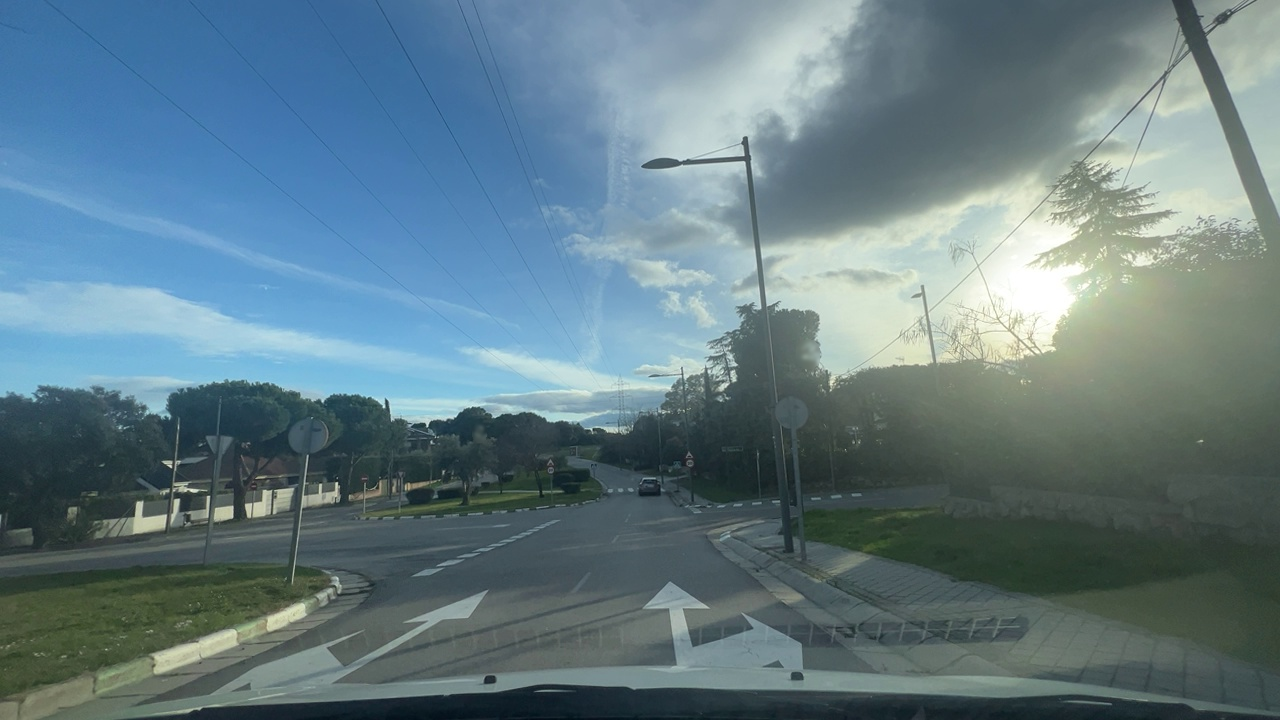
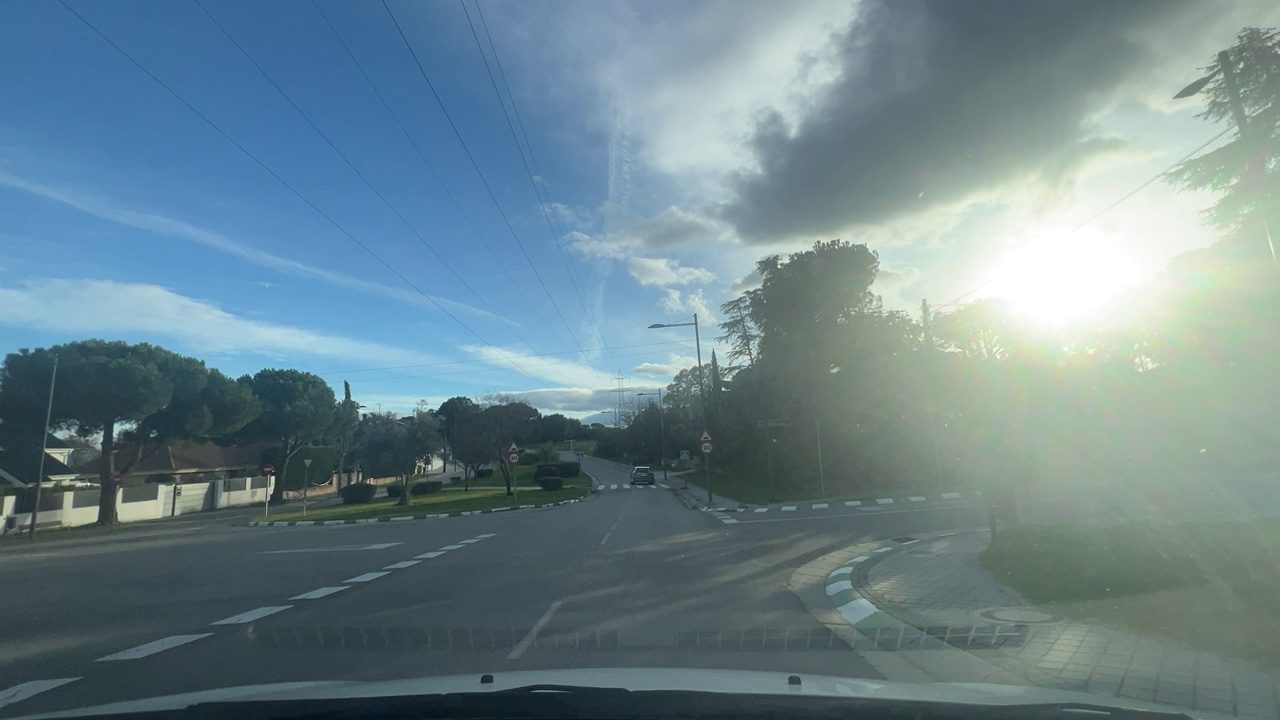
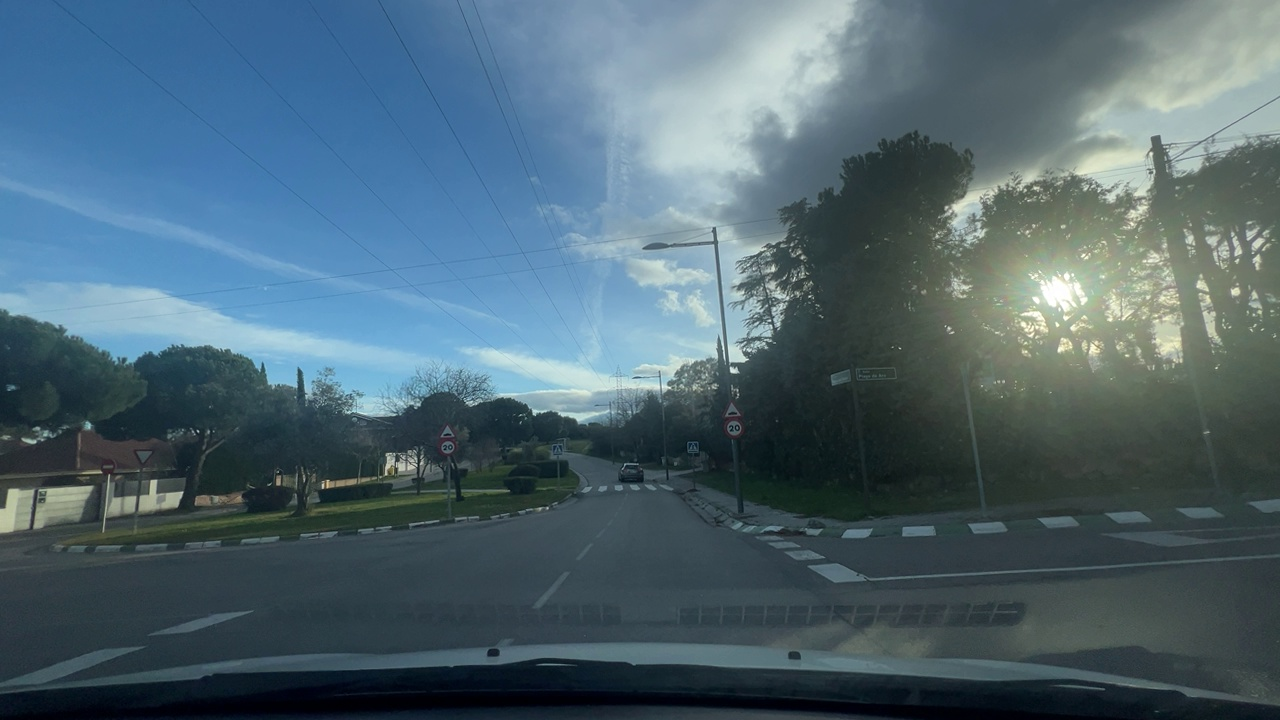
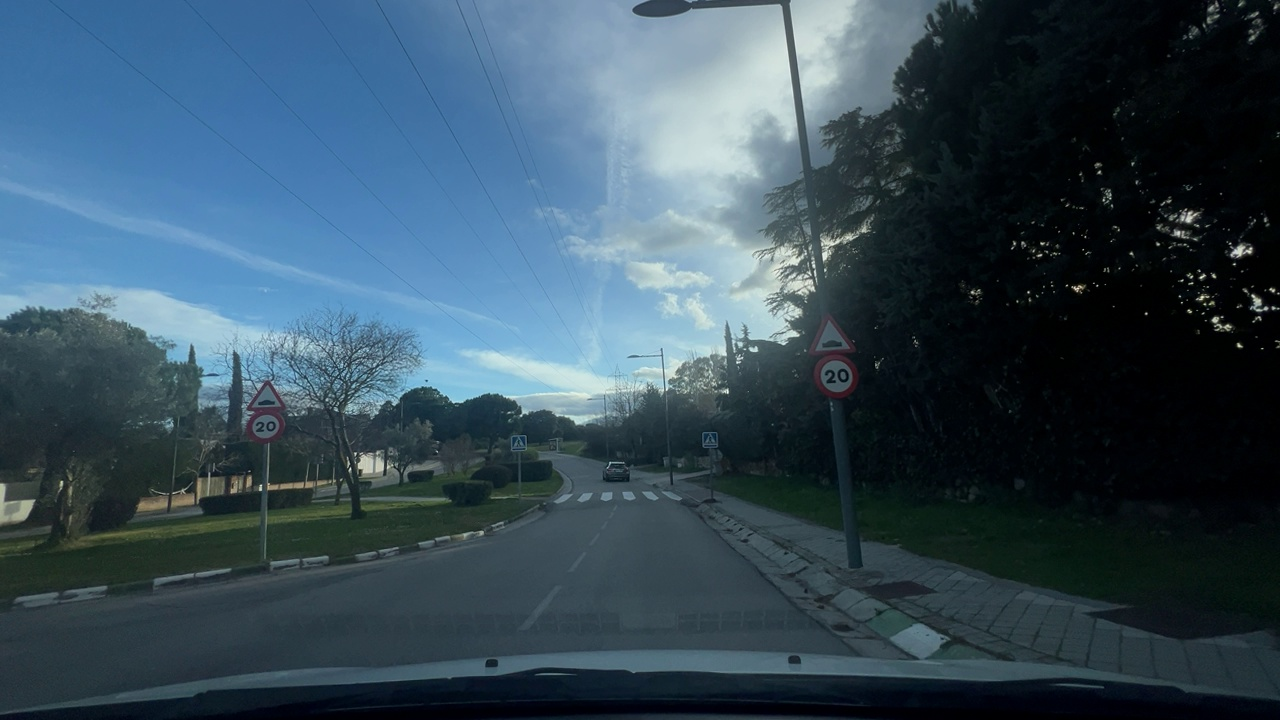
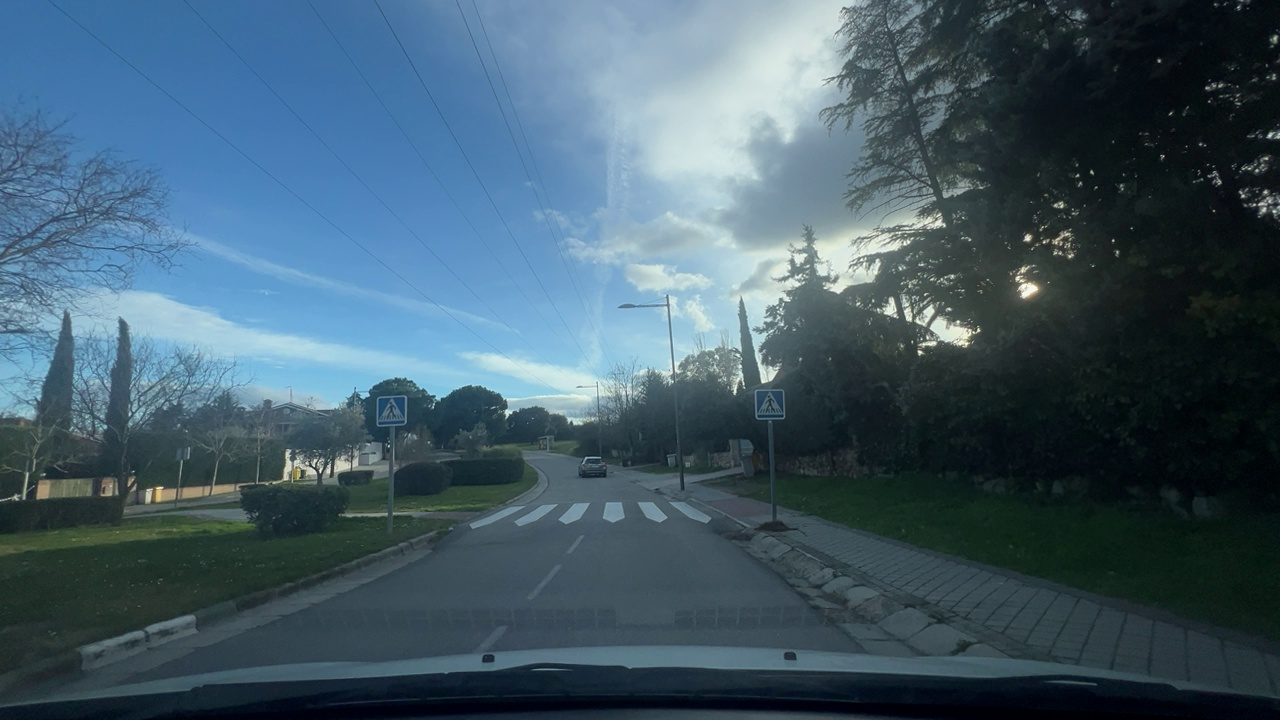
Situation: empty
Question: Do the outer lane markings of an adjacent lane converge into the ego lane?
Answer: No
Reasoning: The adjacent lane markings remain separate and parallel; no convergence into the ego lane is visible.

Situation: empty
Question: Is there an intersection ahead in the ego direction of travel?
Answer: No
Reasoning: The road continues straight with no visible intersection features in the ego direction.

Situation: empty
Question: Do lane markings remain continuous through the intersection in the ego lane?
Answer: Yes
Reasoning: The ego lane markings continue clearly across the intersection without interruption.

Situation: empty
Question: Is there a visible gap or discontinuity in the ego lane markings?
Answer: No
Reasoning: The lane markings remain continuous, with no visible gaps or interruptions.